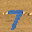
Label: 7